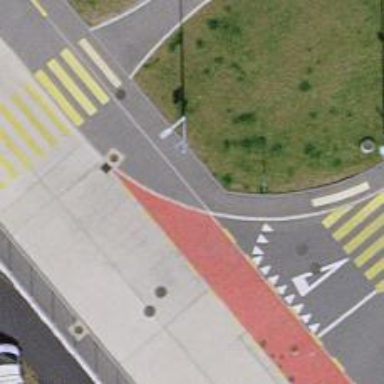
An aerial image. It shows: Asphalt sidewalk along the footway.